Interaction volume radius: 5 \u00c5
Interaction volume height: 25 \u00c5
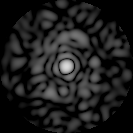
Disorder parameter: 0.8029